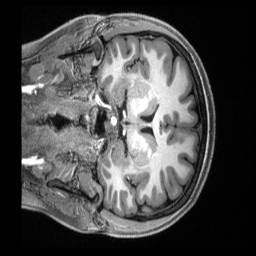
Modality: T1w
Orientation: coronal
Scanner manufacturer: siemens
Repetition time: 2.5 s
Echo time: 0.00231 s